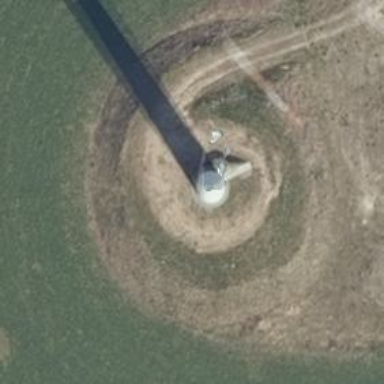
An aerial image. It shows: Wind generator powered by wind turbines of horizontal axis type. It is manufactured by Vestas.